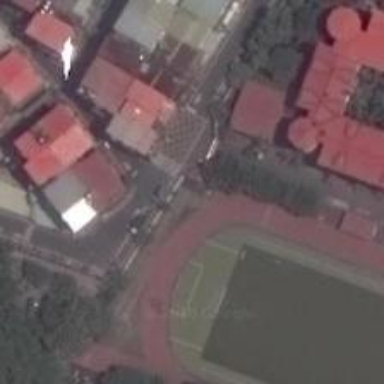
What near this football field are lush plants and closely-packed buildings .